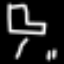
Label: chair